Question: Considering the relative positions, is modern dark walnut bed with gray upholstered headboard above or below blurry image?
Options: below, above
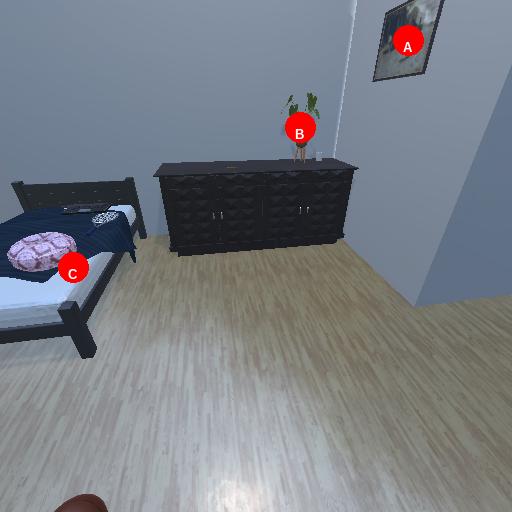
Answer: below